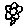
Label: flower